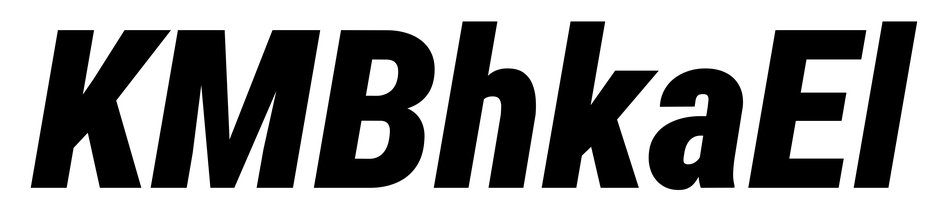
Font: Roboto-Italic_Condensed_Black_Italic